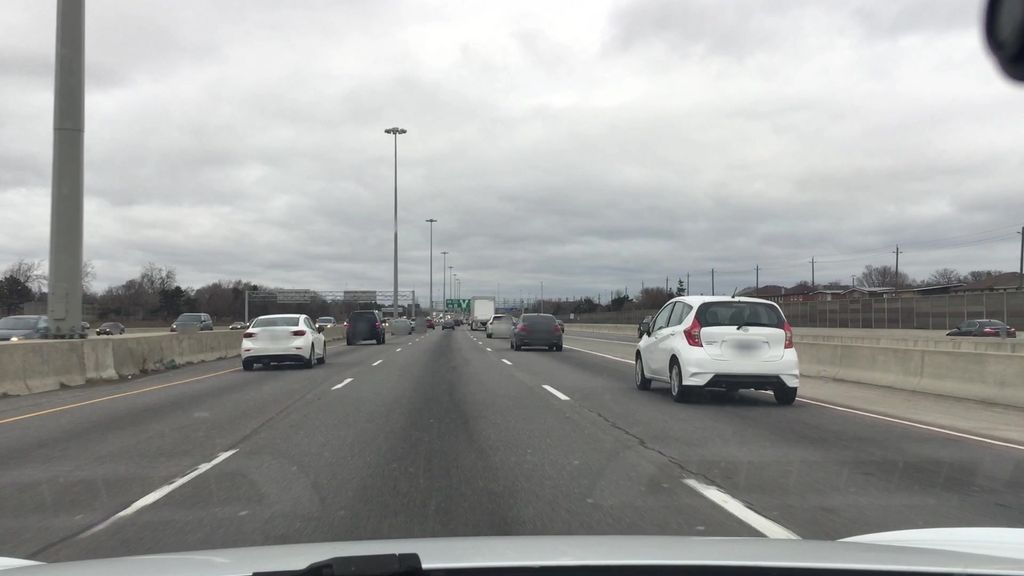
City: toronto